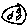
Label: moon